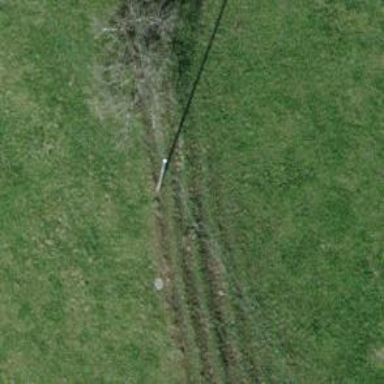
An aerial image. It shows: Minor power line.